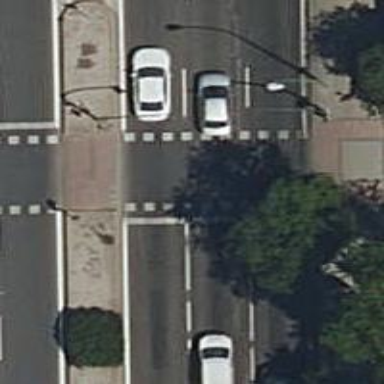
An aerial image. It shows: Crossing with traffic signals.